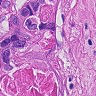
Metastatic tissue present: yes